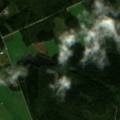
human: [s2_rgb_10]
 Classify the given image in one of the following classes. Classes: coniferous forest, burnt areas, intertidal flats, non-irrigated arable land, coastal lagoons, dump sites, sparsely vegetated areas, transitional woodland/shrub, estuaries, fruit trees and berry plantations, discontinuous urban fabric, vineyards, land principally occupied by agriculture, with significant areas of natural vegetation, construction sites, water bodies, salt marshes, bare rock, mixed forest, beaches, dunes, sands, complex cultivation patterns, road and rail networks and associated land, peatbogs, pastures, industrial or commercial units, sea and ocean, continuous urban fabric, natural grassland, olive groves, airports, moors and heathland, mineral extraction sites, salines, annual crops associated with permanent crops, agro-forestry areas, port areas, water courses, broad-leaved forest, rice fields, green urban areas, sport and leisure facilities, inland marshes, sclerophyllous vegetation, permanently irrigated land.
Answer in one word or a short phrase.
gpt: non-irrigated arable land, coniferous forest, mixed forest